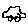
Label: car